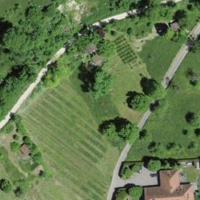
EUNIS habitat code: 25
Species observed at this site:
Lamium maculatum
Phytolacca americana